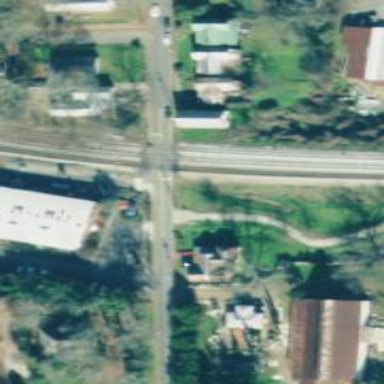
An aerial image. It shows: Level crossing with lights at the railway.